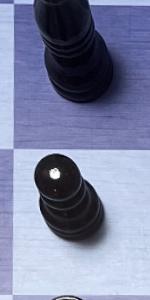
Label: Pawn_Black